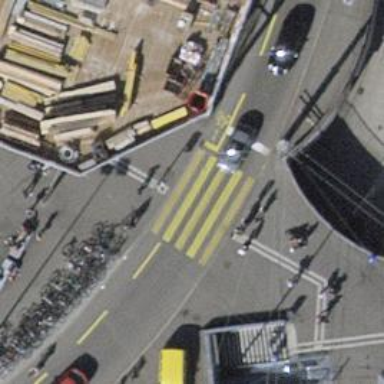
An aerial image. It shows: Zebra crossing with traffic signals.